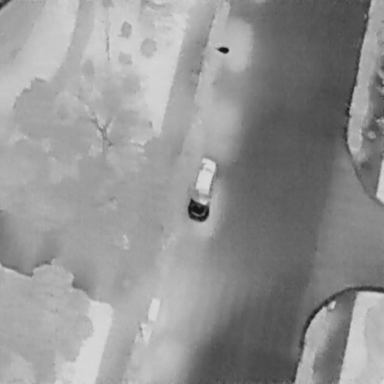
There is a Car in the infrared image.